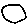
Label: circle